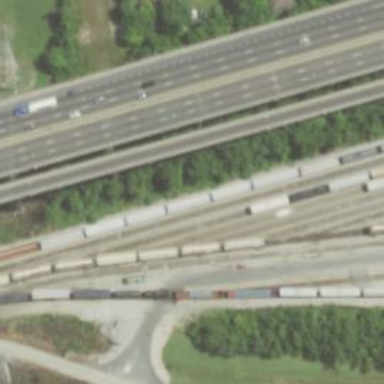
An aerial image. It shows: Railway siding with rails.